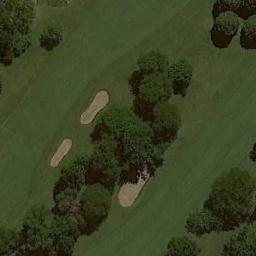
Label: golf_course